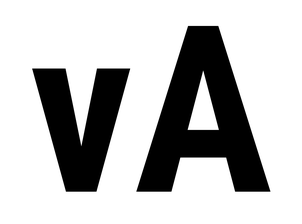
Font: Roboto_Condensed_Bold